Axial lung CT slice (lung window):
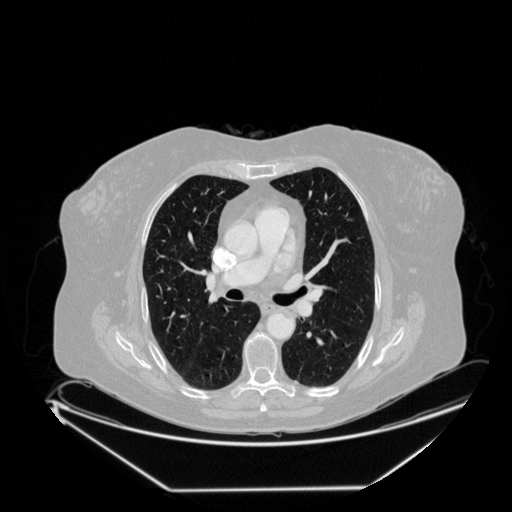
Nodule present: no